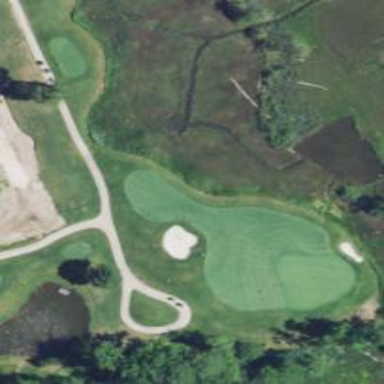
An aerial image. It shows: Grassy area designated as golf fairway.